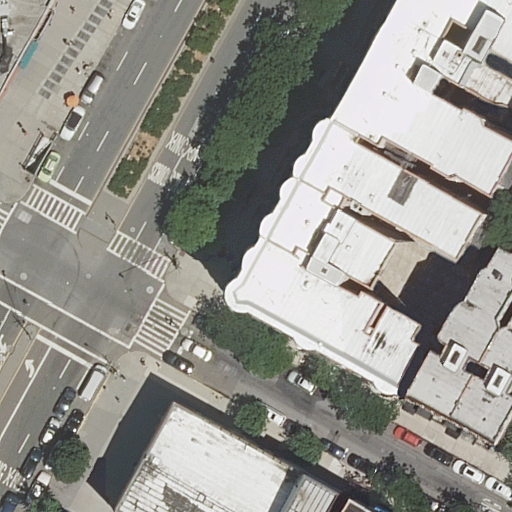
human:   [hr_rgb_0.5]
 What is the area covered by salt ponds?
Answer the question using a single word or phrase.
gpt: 0m2

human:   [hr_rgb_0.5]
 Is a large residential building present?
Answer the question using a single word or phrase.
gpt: yes

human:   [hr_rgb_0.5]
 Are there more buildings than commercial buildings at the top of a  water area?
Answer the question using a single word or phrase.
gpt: yes

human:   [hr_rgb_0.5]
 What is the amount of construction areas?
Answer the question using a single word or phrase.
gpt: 0

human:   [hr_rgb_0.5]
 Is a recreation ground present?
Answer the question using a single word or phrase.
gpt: no

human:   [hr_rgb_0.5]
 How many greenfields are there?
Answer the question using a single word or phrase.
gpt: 0

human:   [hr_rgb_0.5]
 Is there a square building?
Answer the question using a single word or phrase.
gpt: no

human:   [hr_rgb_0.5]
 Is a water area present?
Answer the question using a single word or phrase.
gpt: no

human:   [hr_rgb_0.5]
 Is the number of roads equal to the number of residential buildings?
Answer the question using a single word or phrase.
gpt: no

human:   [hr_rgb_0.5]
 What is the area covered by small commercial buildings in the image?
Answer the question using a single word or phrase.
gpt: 0m2

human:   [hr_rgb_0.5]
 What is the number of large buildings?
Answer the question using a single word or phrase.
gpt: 3

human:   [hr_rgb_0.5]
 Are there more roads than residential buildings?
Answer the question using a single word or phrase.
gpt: no

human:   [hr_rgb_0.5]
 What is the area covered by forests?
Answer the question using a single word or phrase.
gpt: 0m2

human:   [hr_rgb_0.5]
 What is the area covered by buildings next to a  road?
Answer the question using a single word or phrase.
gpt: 3623m2

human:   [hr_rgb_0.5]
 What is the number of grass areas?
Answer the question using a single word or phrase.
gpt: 0

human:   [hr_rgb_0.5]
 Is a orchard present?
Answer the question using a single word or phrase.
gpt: no

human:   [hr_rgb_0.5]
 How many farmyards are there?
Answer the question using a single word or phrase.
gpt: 0

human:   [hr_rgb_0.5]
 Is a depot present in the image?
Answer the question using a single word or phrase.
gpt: no

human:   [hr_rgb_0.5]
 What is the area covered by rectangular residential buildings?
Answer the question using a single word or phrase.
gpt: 1216m2

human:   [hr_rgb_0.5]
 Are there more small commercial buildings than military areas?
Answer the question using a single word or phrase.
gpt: no

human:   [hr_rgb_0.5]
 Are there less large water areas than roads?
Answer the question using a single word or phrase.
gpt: yes

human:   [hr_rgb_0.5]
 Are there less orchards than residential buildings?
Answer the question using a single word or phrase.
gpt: yes

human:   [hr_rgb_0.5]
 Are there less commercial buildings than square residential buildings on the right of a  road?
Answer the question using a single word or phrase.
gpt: no

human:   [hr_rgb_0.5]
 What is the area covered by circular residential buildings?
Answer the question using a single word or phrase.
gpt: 0m2

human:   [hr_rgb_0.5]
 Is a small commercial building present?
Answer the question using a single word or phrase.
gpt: no

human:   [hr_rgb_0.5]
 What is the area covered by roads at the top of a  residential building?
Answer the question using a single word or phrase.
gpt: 0m2

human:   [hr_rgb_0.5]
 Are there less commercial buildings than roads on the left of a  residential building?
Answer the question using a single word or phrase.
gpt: yes

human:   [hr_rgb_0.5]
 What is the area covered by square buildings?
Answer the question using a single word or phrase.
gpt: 0m2

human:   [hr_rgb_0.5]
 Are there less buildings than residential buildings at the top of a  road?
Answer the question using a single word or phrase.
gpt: no

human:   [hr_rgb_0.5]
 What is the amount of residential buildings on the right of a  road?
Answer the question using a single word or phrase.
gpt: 6

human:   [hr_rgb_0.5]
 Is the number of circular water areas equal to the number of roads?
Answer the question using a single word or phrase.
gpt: no

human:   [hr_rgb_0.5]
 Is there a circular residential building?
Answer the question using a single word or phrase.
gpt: no

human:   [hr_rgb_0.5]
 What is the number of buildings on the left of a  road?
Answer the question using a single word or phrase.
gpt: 1

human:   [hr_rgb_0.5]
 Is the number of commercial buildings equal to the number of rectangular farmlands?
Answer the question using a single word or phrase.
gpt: yes

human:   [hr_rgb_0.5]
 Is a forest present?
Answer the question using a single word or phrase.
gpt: no

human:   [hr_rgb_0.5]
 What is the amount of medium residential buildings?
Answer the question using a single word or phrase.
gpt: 3

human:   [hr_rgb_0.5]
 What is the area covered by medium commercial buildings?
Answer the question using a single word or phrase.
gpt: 0m2